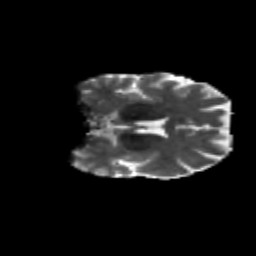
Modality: T2w
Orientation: coronal
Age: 70
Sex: female
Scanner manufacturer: siemens
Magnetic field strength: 3 T
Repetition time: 4.71 s
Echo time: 0.0906 s